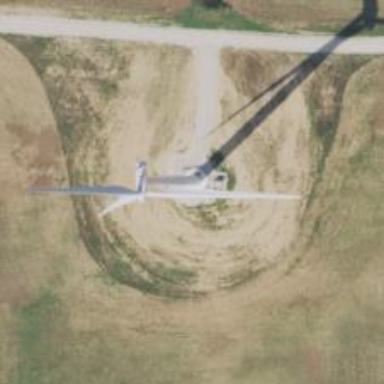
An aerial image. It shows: Wind generator powered by wind turbines of horizontal axis type. It is manufactured by Vestas.